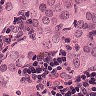
Metastatic tissue present: yes